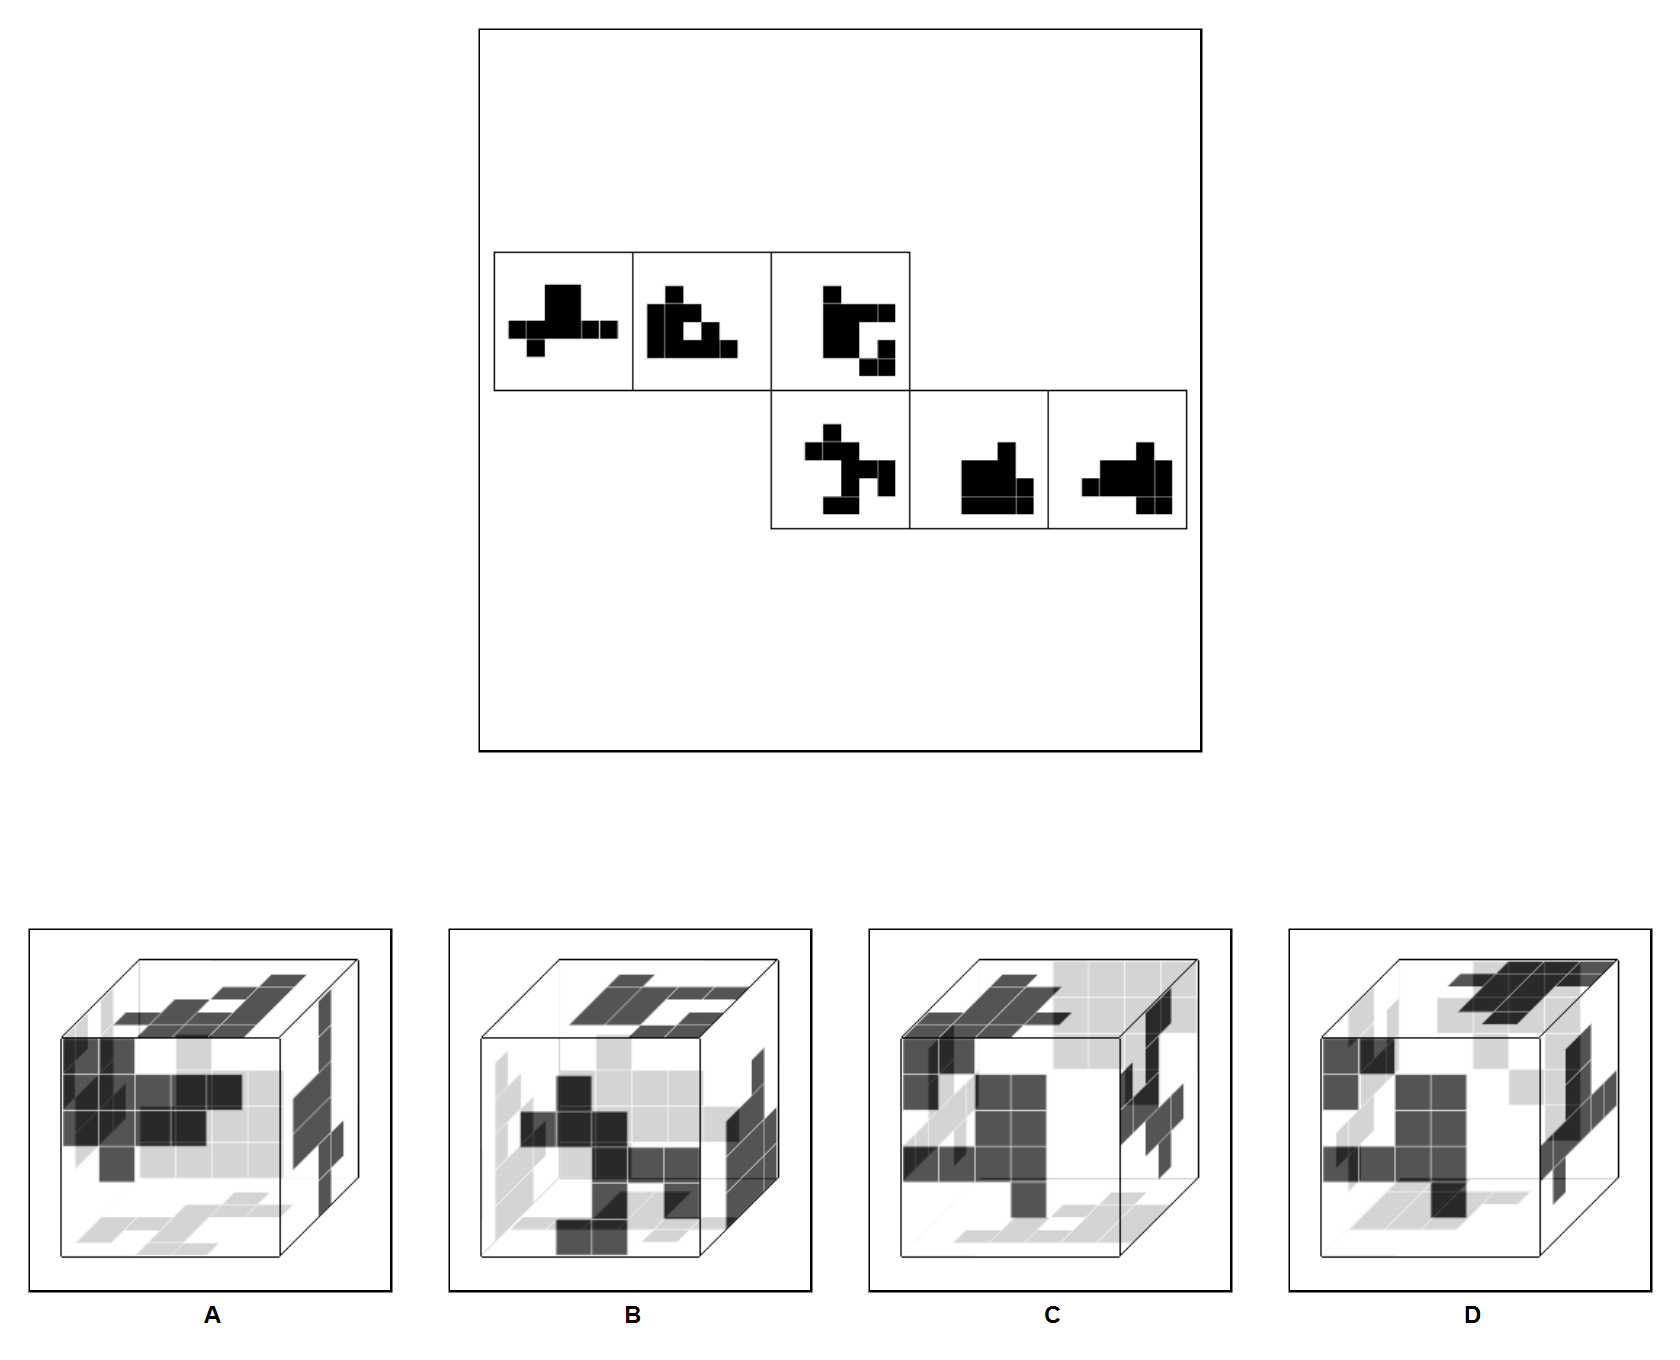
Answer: B